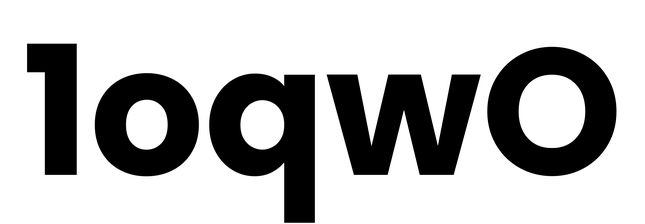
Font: Poppins-Bold